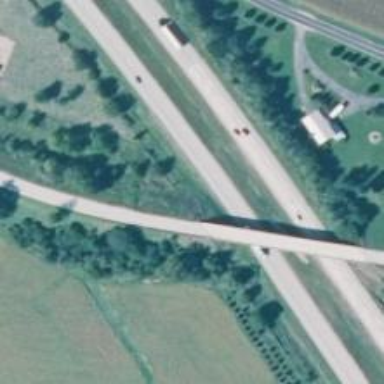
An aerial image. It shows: Tertiary road with bridge.